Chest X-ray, PA view. Patient: 8 years old, sex M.
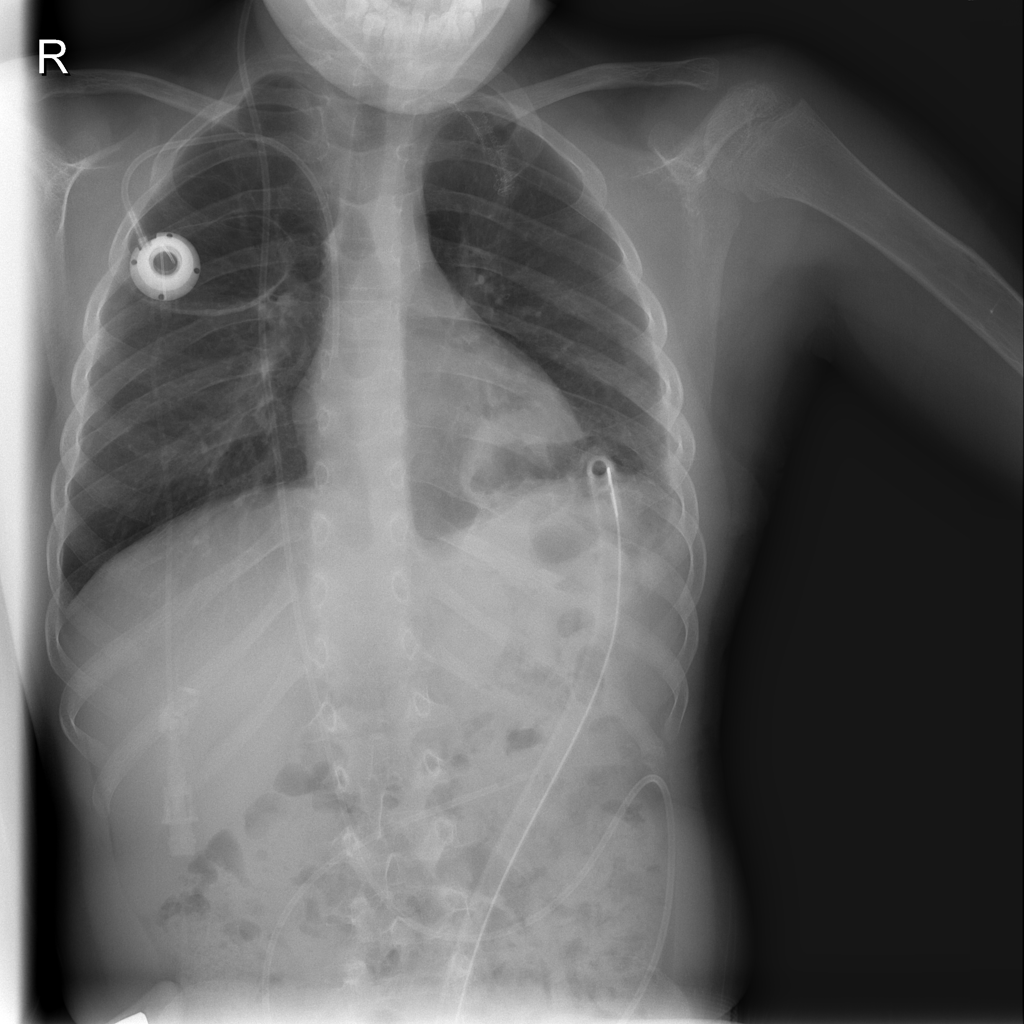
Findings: Pleural_Thickening